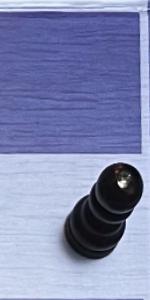
Label: Pawn_Black